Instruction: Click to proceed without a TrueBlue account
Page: checkout
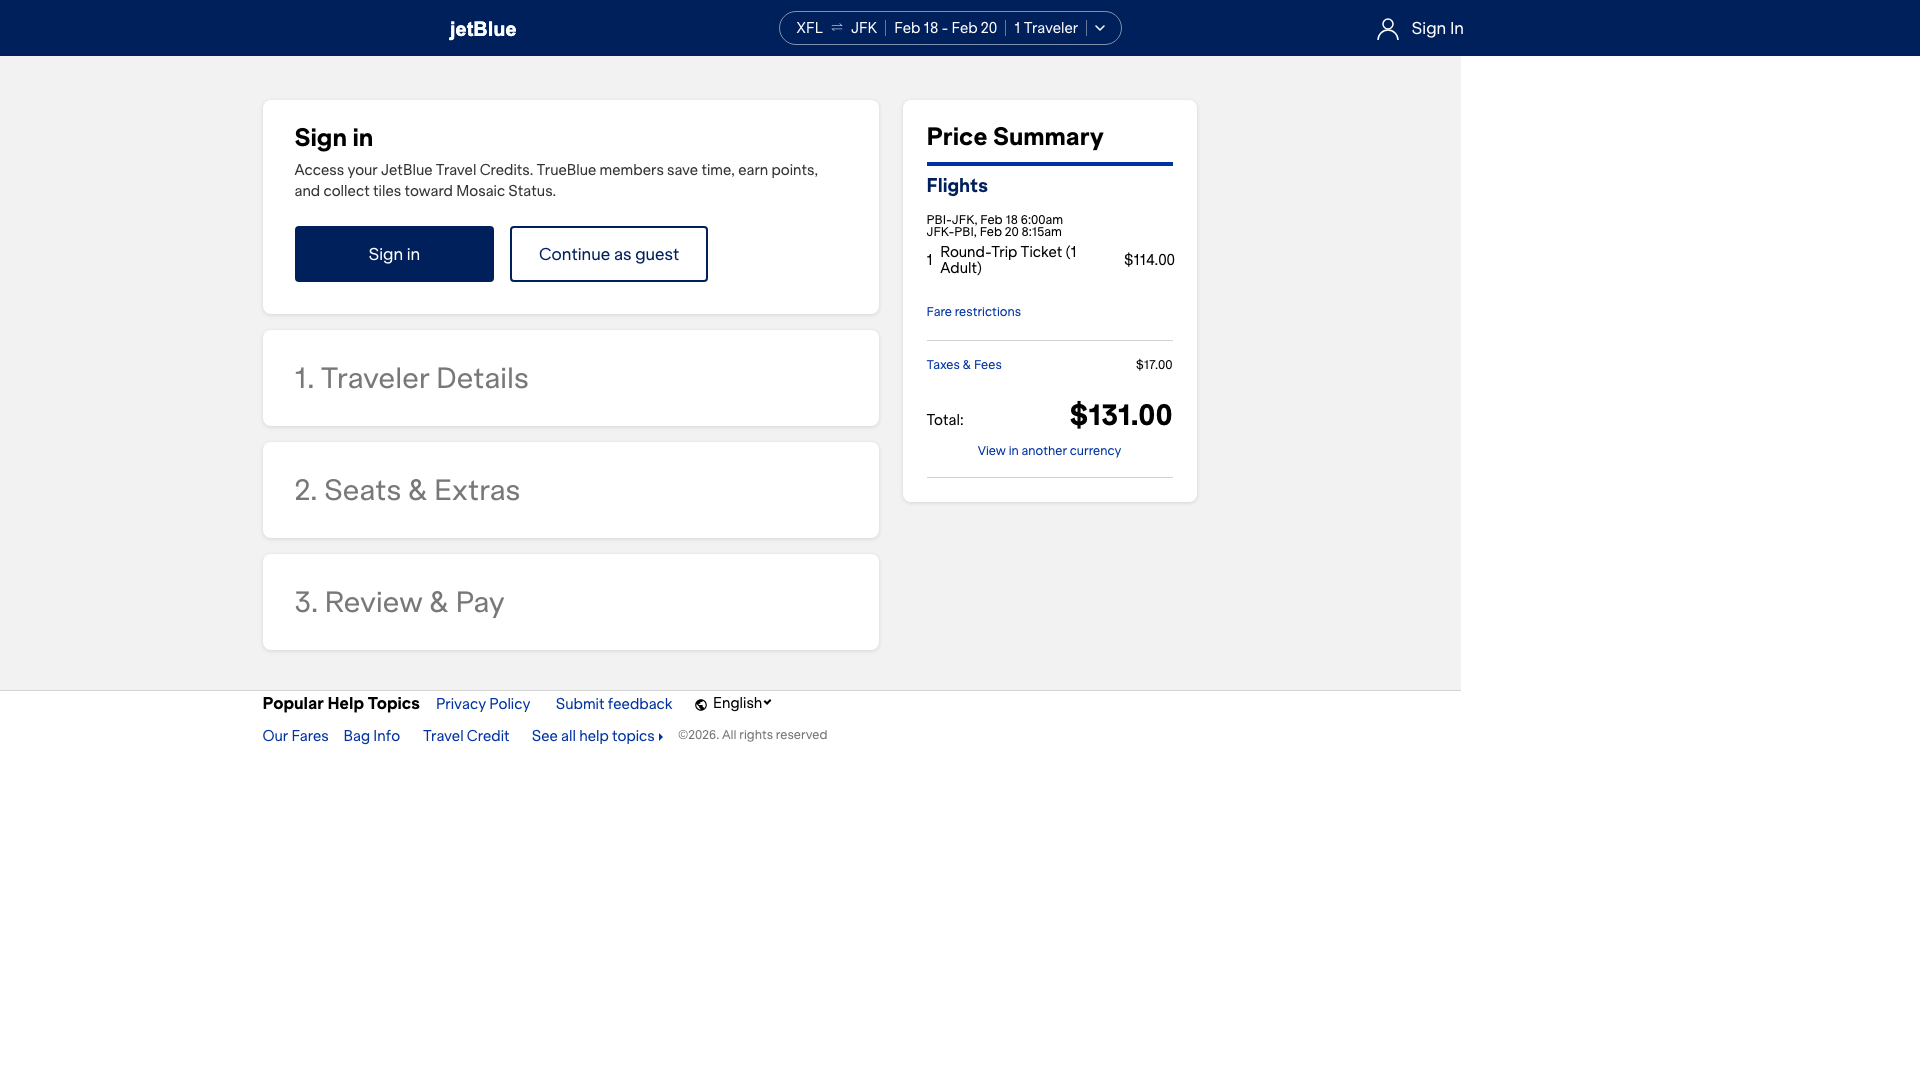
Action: click